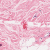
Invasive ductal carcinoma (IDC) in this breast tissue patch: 0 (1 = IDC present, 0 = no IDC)